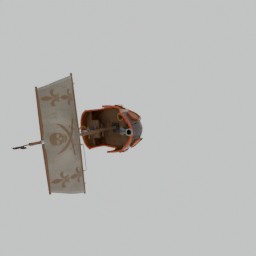
Label: mechanical